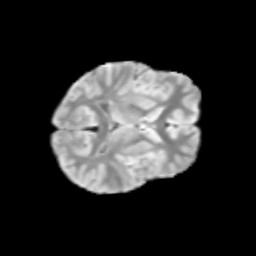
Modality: T2w
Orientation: axial
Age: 11
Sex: male
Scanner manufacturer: siemens
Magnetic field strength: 3 T
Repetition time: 3.8 s
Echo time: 0.07 s